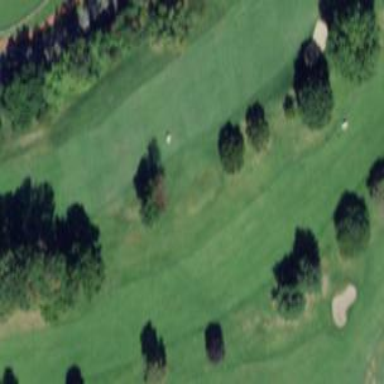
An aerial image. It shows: Area with grass used as rough in golf course.